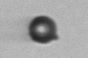
Label: bead